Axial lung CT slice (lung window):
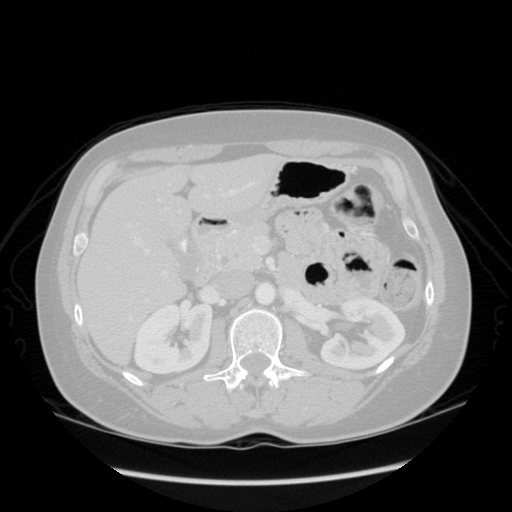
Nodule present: no